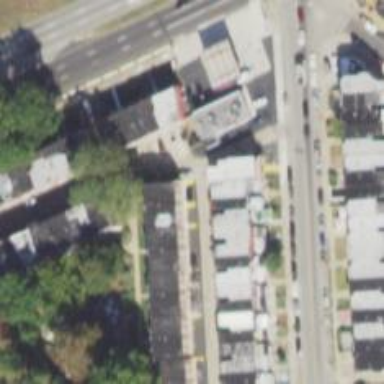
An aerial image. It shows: Alley classified as service road.